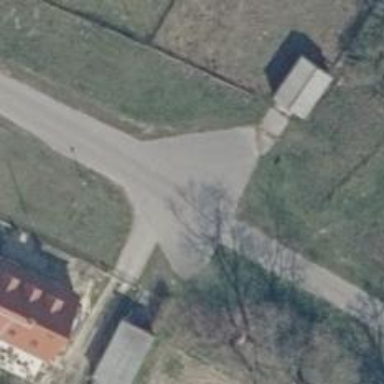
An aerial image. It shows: Turning circle on the road.